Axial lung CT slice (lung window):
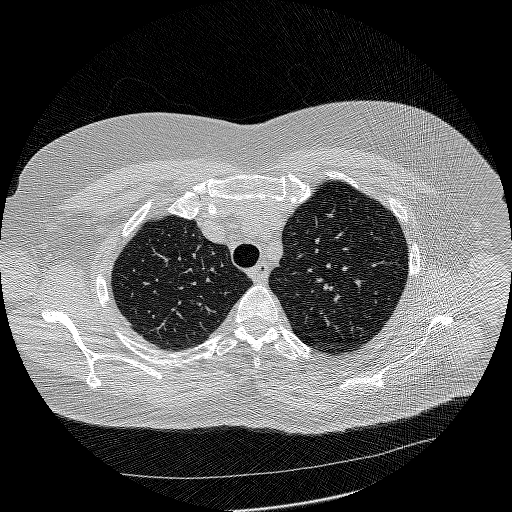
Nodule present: no